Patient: sex M, age 83
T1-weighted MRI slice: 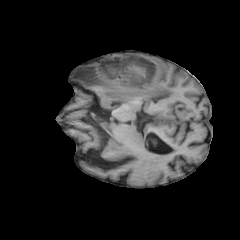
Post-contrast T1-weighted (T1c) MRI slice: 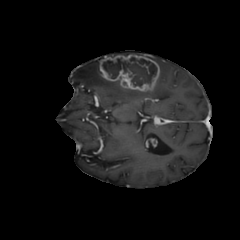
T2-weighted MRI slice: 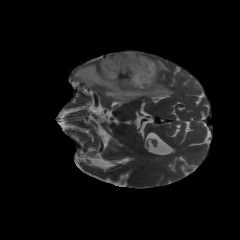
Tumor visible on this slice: yes
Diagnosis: Glioblastoma, IDH-wildtype
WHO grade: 4